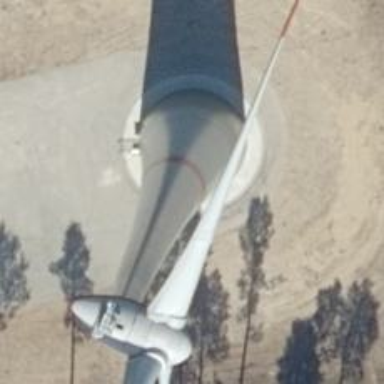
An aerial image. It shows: Wind generator in the form of horizontal axis wind turbine.